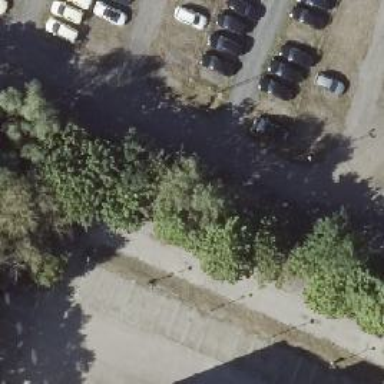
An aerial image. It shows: Asphalt parking aisle off service road.